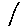
Label: line